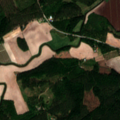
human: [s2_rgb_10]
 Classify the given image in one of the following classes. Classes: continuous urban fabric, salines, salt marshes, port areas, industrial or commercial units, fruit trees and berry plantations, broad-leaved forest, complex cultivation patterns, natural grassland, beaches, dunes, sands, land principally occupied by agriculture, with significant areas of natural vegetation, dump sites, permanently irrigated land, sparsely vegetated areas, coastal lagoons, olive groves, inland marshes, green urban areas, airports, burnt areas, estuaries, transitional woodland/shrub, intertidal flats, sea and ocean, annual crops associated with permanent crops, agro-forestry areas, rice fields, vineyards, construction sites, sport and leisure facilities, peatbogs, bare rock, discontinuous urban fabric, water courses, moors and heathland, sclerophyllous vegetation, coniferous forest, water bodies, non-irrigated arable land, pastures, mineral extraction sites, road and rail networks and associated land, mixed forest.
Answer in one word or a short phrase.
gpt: non-irrigated arable land, land principally occupied by agriculture, with significant areas of natural vegetation, coniferous forest, mixed forest